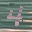
Label: 4